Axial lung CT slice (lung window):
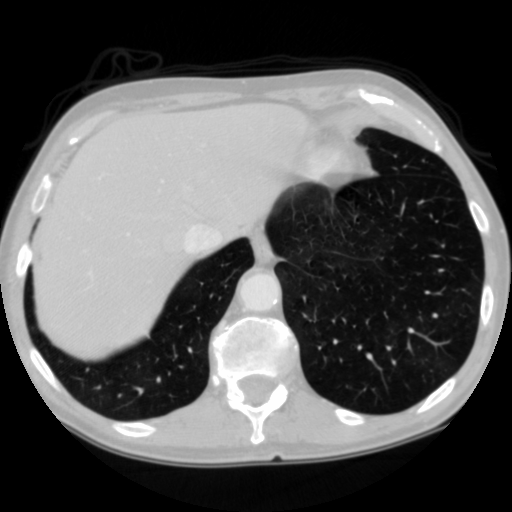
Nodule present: no